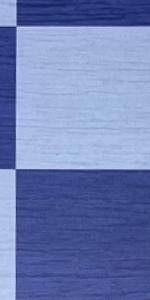
Label: Empty